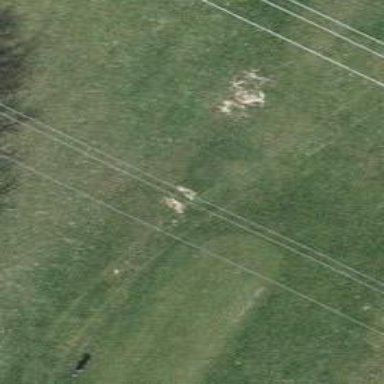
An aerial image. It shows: Golf tee on grassy land.